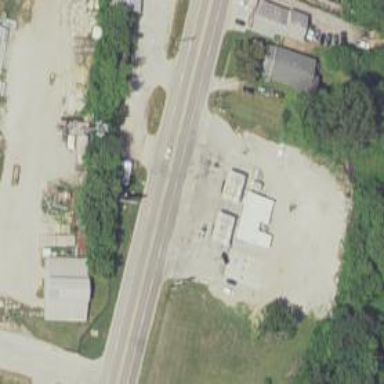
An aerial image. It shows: Convenience shop.